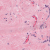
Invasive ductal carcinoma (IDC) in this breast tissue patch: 1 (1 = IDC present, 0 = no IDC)